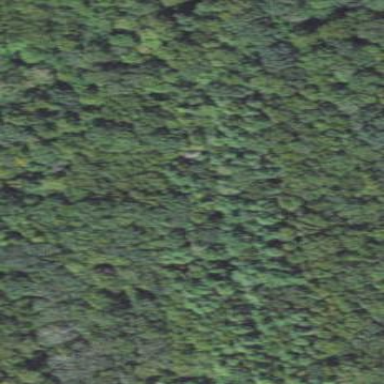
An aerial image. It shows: Woodland consisting mainly of needle-leaved trees.